Question: I'm redirecting the Java console output to a JTextArea that is inside of a JPanel. I'm using 'System.out.setOut(new PrintStream(taOutputStream))' and 'System.out.setErr(new PrintStream(taOutputStream))'for redirecting the output.
The problem I'm running into that the text is always black when it's redirected to the JPanel. I want the setErr code to be red like normal. I tried creating a method for the setErr to change the text to red, but it ends up applying it to all of the text instead.
Does anyone have any ideas on how to implement this so the error code is red, and the standard out is black?
Here are the classes I have, as well as a screenshot of the JPanel output.
TextAreaOutputStream class
'''
package application;
import java.awt.Color;
import java.io.IOException;
import java.io.OutputStream;
import javax.swing.JTextArea;
import javax.swing.SwingUtilities;
public class TextAreaOutputStream extends OutputStream
{
private final JTextArea textArea;
private final StringBuilder sb = new StringBuilder();
public TextAreaOutputStream(final JTextArea textArea)
{
this.textArea = textArea;
//this.title = title;
sb.append(">>> ");
}
@Override
public void flush()
{}
@Override
public void close()
{}
@Override
public void write(int b) throws IOException
{
if (b == '
')
return;
if (b == '
')
{
final String text = sb.toString() + "
";
SwingUtilities.invokeLater(new Runnable()
{
public void run()
{
textArea.append(text);
}
});
sb.setLength(0);
sb.append(">>> ");
}
sb.append((char) b);
}
public TextAreaOutputStream setTextColor(TextAreaOutputStream textArea)
{
this.textArea.setForeground(Color.red);
return textArea;
}
}
'''
TextAreaOutputStreamTest Class
'''
package application;
![enter image description here][1]
import java.awt.BorderLayout;
import java.awt.event.ActionEvent;
import java.awt.event.ActionListener;
import java.io.PrintStream;
import javax.swing.*;
@SuppressWarnings("serial")
public class TextAreaOutputStreamTest extends JPanel
{
private JTextArea textArea = new JTextArea(15, 75);
private TextAreaOutputStream taOutputStream = new TextAreaOutputStream(
textArea);
public TextAreaOutputStreamTest()
{
setLayout(new BorderLayout());
add(new JScrollPane(textArea, JScrollPane.VERTICAL_SCROLLBAR_ALWAYS,
JScrollPane.HORIZONTAL_SCROLLBAR_ALWAYS));
System.setOut(new PrintStream(taOutputStream));
System.setErr(new PrintStream(taOutputStream.setTextColor(taOutputStream)));
}
public static void createAndShowGui()
{
JFrame frame = new JFrame("Java Console Output");
frame.setDefaultCloseOperation(JFrame.HIDE_ON_CLOSE);
frame.getContentPane().add(new TextAreaOutputStreamTest());
frame.pack();
frame.setLocationRelativeTo(null);
frame.setVisible(true);
}
}
'''
Screenshot of JPanel output:

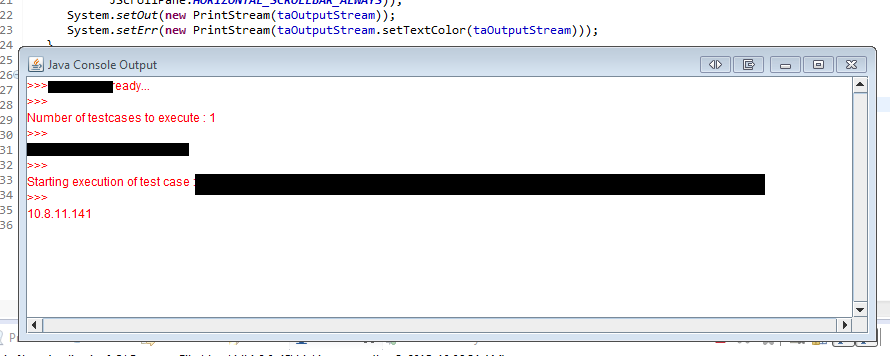
Answer: You need to use a 'JTextPane' for multiple colors.
Check out the <URL> which allows you to redirect messages to the text pane. You can also control the text color for the "err" and "out" messages.